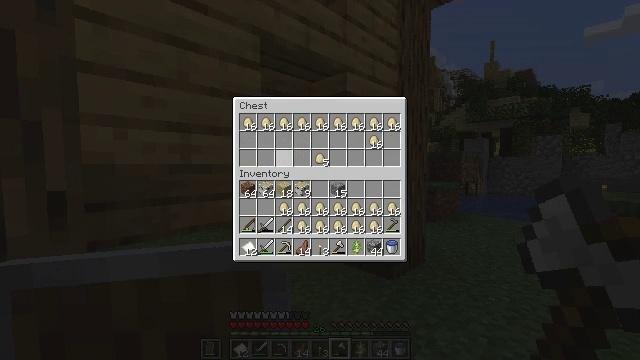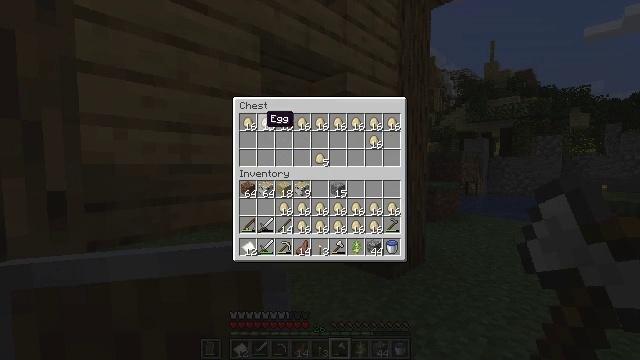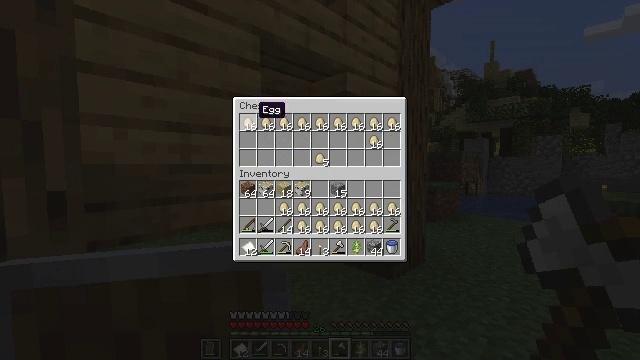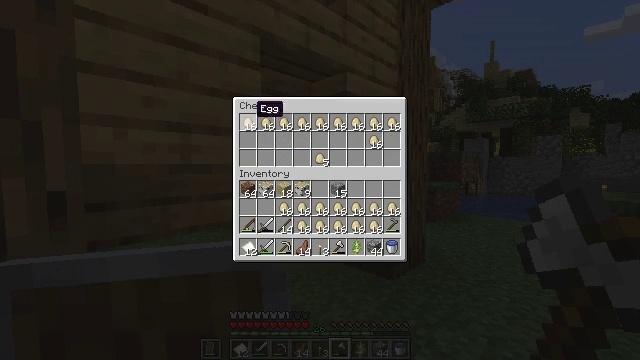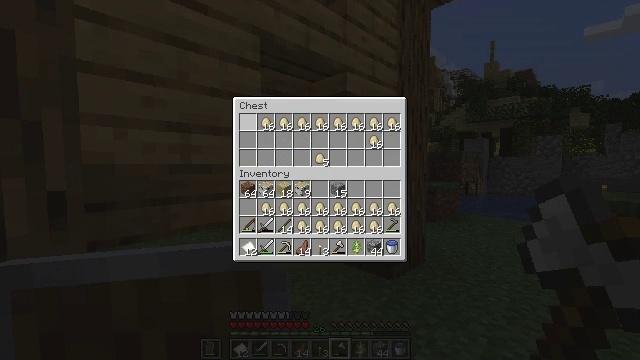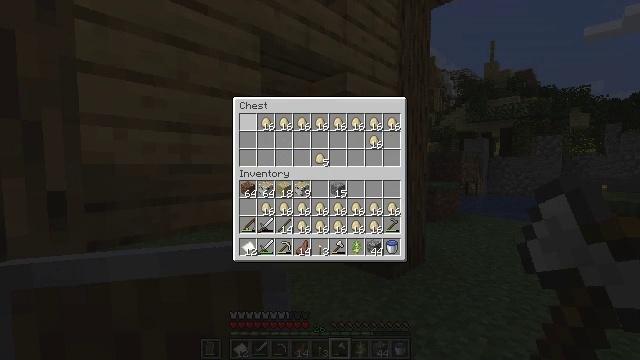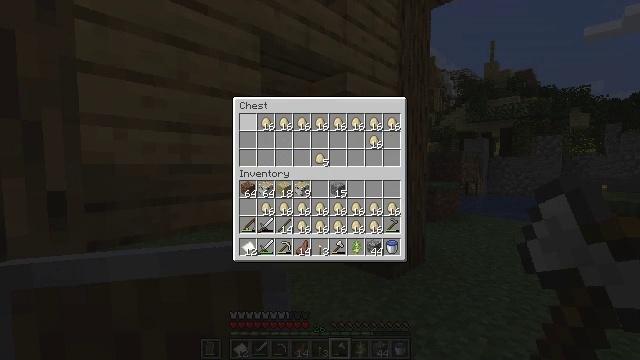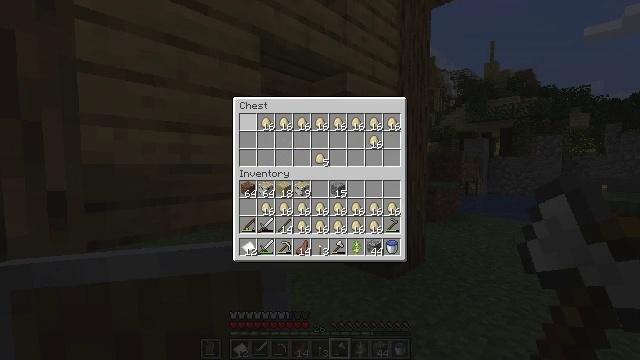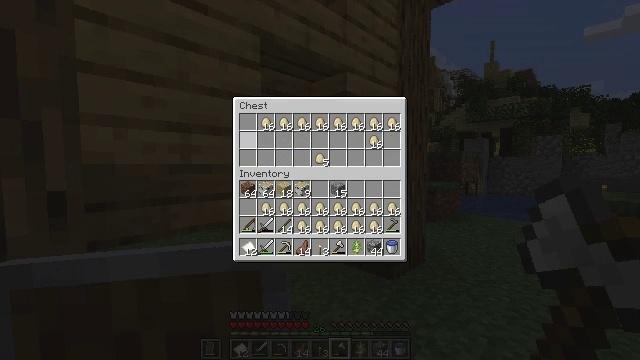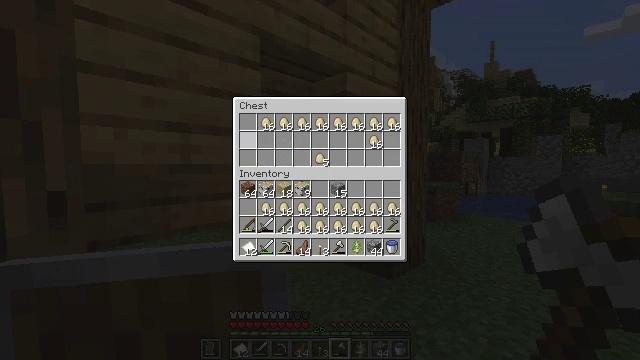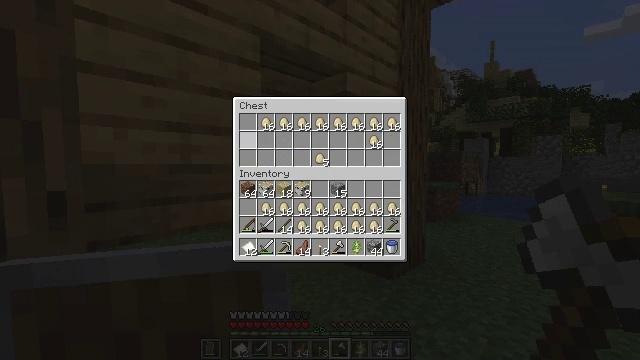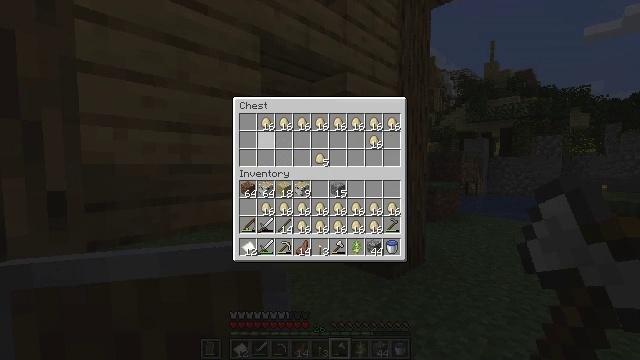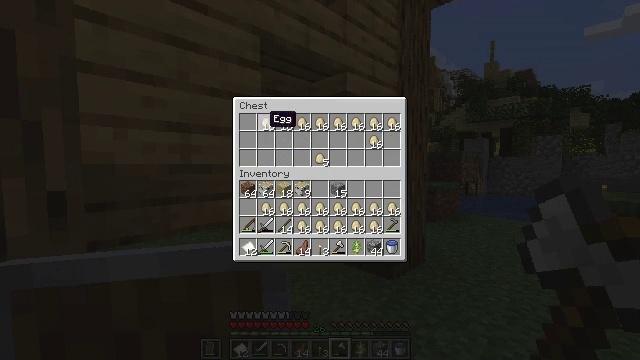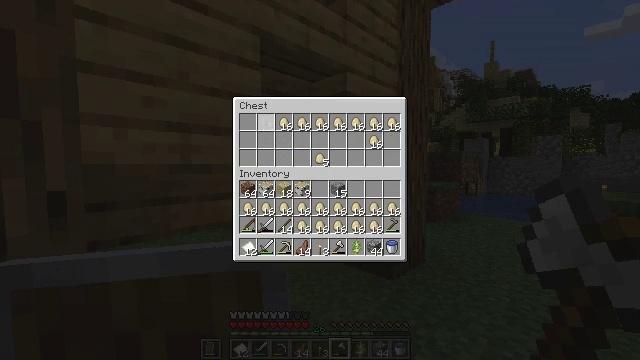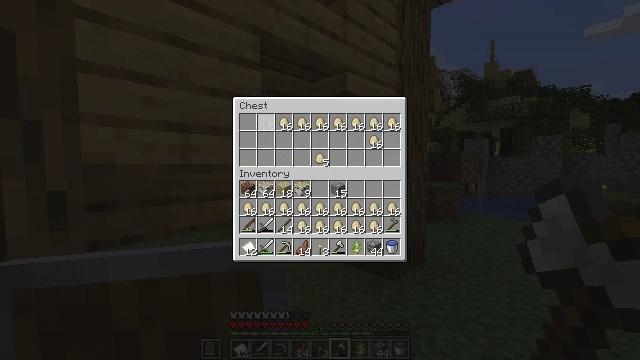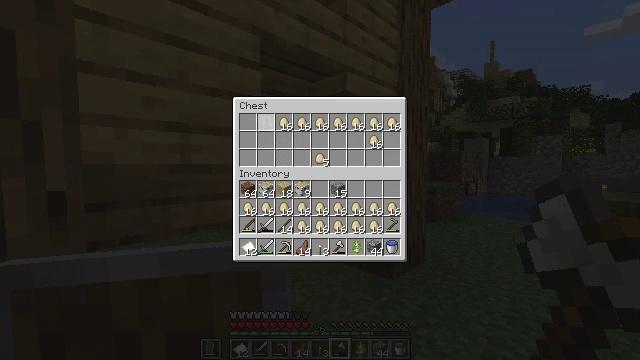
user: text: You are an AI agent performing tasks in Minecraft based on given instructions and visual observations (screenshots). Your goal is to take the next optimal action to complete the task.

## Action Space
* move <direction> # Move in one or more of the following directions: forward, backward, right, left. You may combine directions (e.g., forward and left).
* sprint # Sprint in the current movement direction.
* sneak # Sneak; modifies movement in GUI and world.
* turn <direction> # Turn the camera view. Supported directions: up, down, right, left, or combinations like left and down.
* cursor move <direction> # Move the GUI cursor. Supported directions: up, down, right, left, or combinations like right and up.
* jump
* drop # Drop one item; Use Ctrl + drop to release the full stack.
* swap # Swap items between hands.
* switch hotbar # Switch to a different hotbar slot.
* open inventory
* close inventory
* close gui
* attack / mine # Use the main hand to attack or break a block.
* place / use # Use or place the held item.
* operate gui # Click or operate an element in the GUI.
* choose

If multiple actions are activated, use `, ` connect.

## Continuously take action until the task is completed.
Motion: motion action
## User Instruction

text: Drop an egg.
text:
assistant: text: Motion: sneak, cursor move left and up
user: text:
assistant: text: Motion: sneak, cursor move left and up
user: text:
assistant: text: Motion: sneak
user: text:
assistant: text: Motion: sneak, operate gui
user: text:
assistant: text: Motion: sneak, operate gui
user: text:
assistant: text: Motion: sneak, operate gui
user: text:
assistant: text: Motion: sneak, cursor move down
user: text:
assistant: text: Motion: sneak, cursor move down
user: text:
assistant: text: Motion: sneak, operate gui
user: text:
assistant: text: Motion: sneak, operate gui
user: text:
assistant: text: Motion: sneak, cursor move right, operate gui
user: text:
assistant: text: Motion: sneak
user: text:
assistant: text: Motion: sneak, operate gui
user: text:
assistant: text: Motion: sneak, operate gui
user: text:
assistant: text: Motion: sneak, operate gui
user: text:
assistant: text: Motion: sneak, operate gui
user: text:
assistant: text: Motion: sneak, operate gui
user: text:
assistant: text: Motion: sneak, operate gui
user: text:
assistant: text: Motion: sneak, operate gui
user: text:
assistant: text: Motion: sneak
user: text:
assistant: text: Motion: sneak, operate gui
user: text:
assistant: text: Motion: sneak, cursor move right, operate gui
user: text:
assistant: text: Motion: sneak, operate gui
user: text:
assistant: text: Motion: sneak, operate gui
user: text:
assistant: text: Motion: sneak, operate gui
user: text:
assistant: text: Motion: sneak, operate gui
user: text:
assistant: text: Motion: sneak
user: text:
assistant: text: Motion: sneak, operate gui
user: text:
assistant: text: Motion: sneak, operate gui
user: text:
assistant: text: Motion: sneak, operate gui